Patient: sex M, age 47
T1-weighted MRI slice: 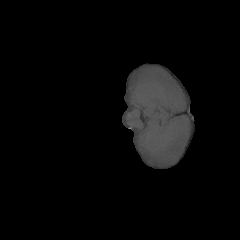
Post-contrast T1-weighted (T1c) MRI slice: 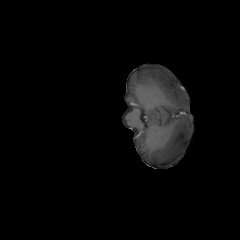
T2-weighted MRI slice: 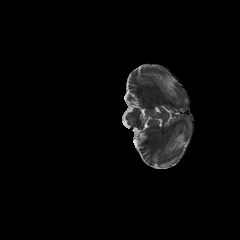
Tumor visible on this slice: no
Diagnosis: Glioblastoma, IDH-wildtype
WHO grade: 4